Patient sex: M
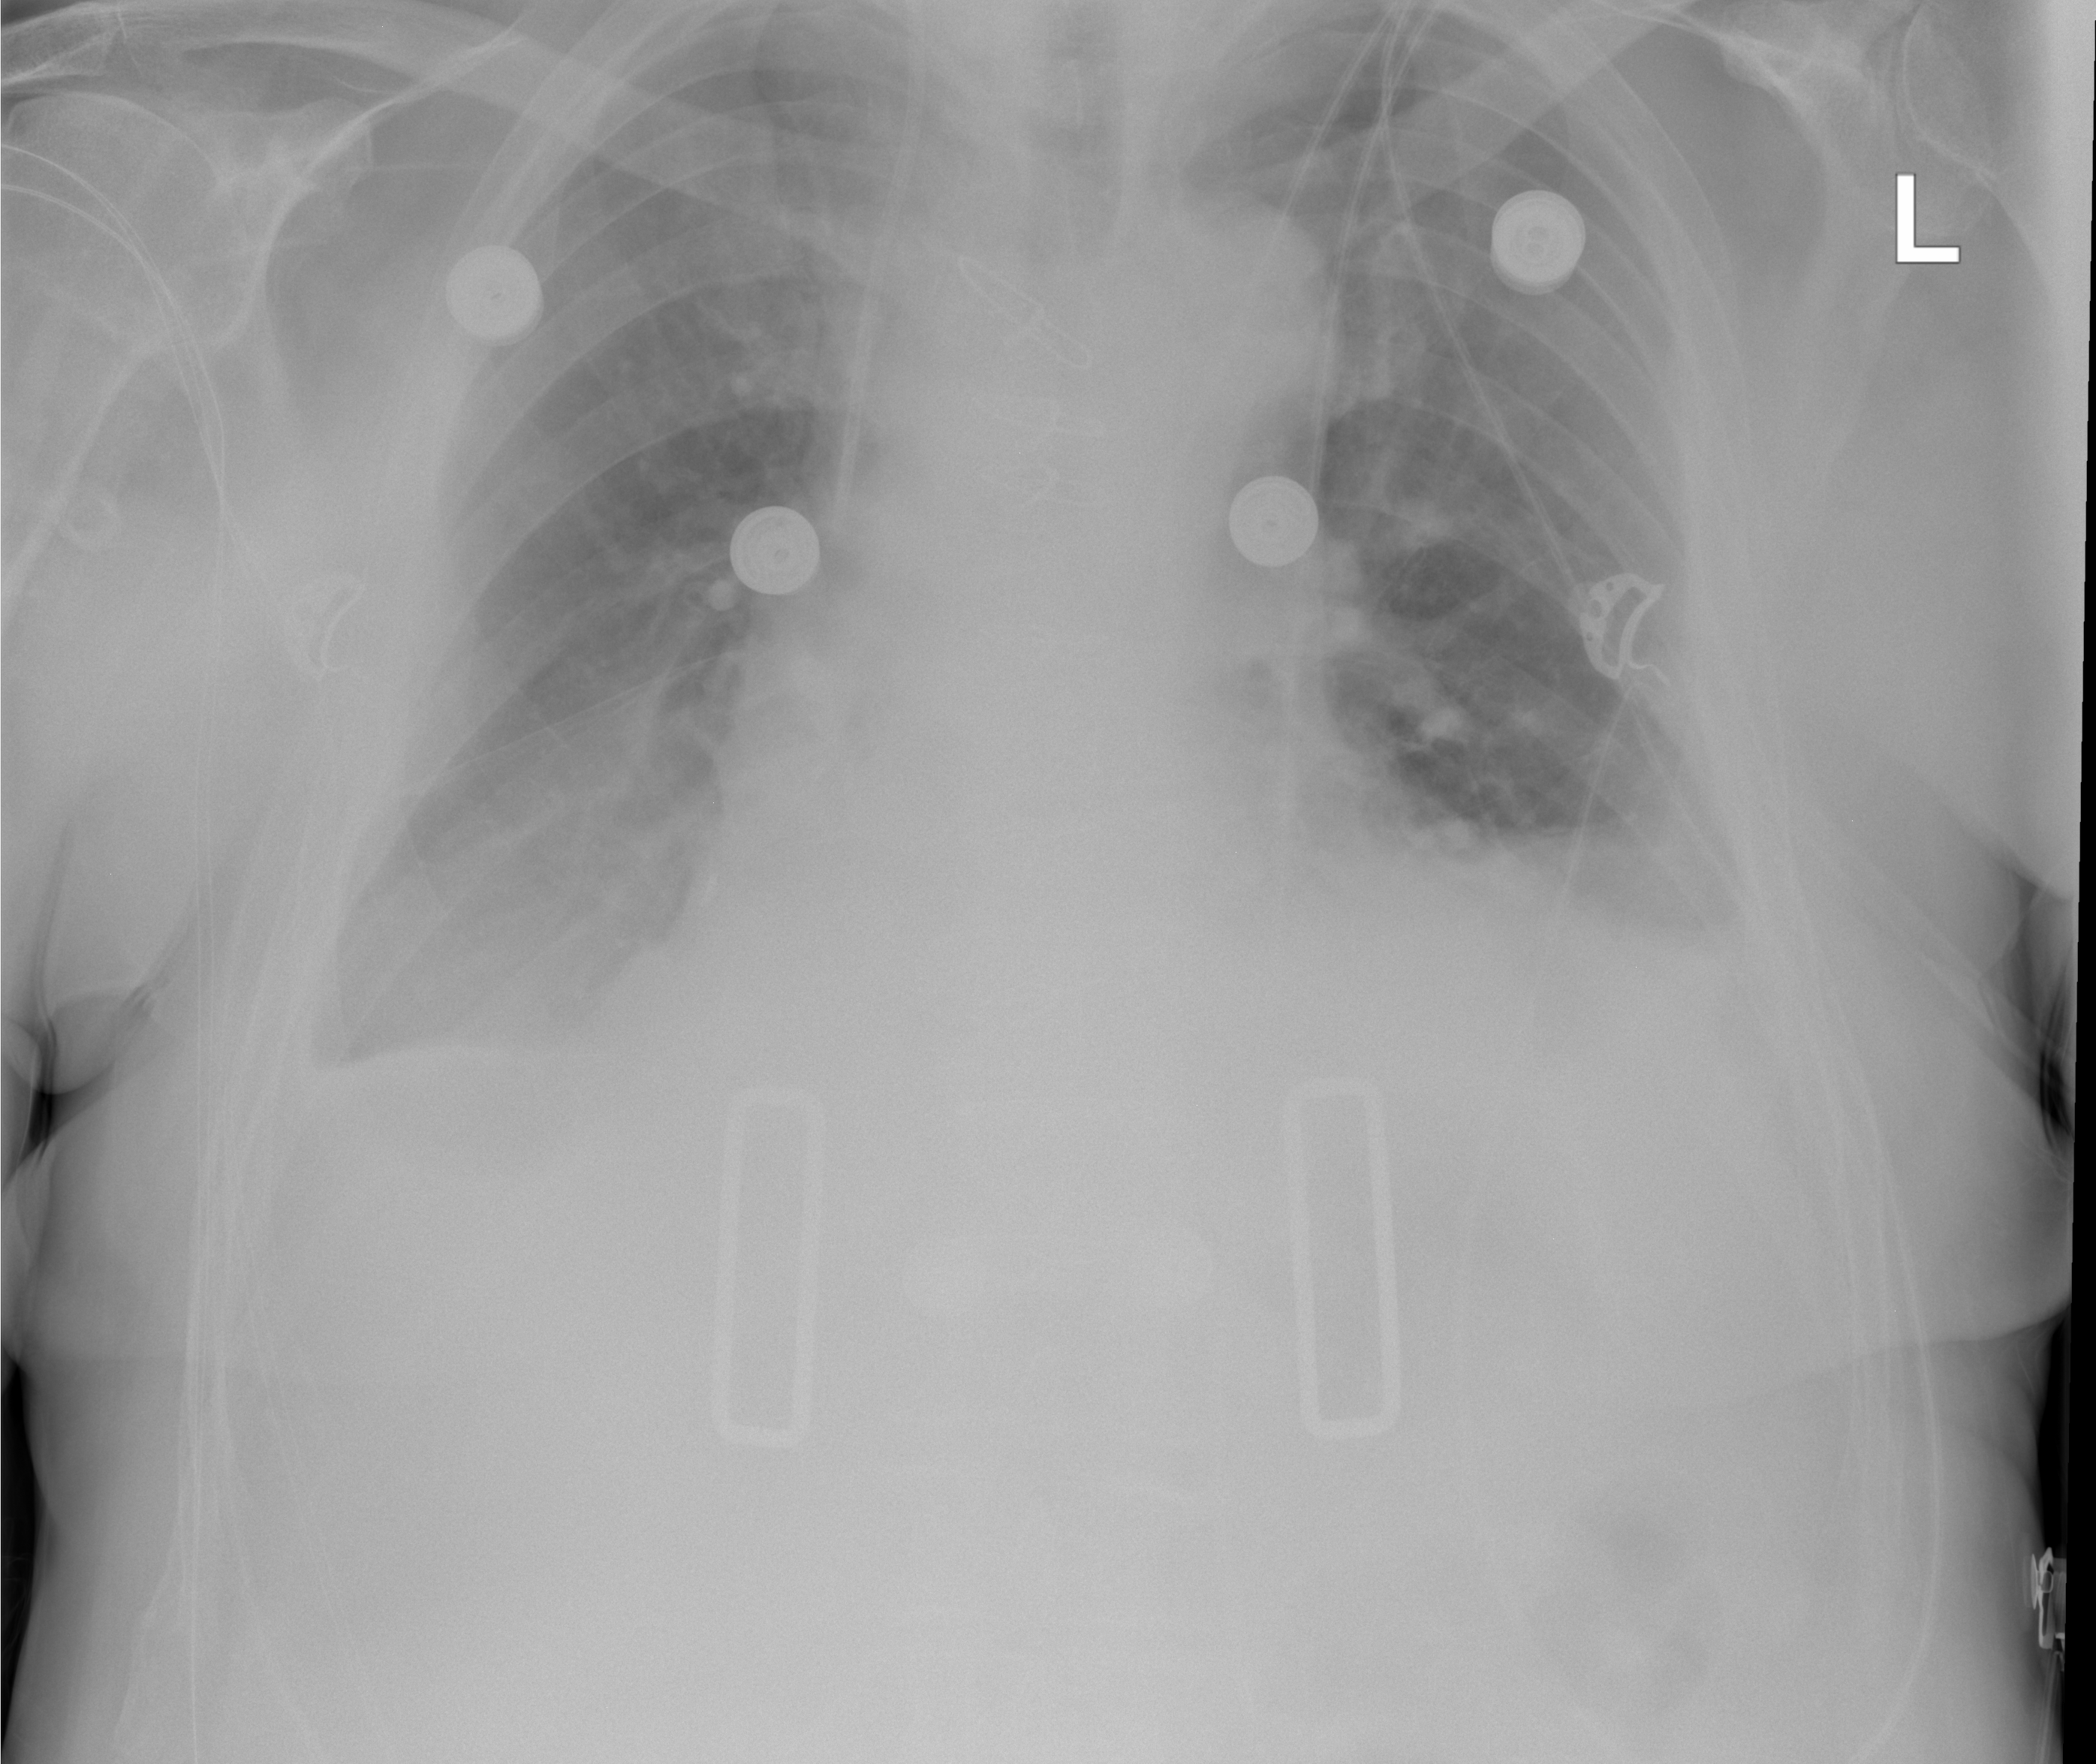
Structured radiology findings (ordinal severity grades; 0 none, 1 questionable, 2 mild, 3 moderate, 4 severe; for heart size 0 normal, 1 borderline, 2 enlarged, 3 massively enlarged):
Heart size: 2
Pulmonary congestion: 2
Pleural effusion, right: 2
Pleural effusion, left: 2
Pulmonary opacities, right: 0
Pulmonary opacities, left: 0
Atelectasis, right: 2
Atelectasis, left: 2